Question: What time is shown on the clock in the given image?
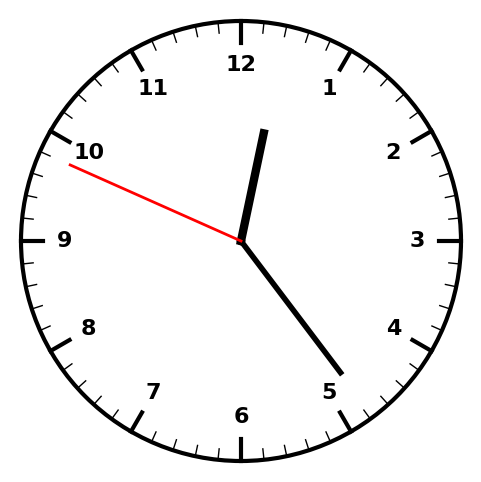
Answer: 12:23:49